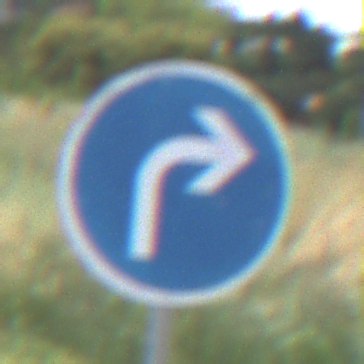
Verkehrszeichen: VorgeschriebeneFahrtrichtungRechts
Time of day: Midday
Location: Outdoor (Nature)
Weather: PartlyCloudy
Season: NotSpecified
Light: Natural